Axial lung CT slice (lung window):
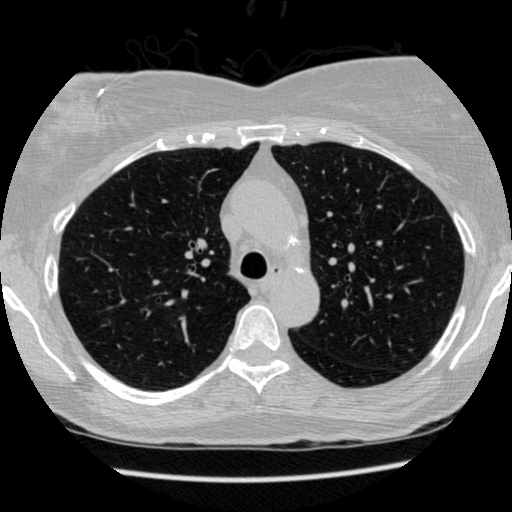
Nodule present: no